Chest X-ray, AP view. Patient: 65 years old, sex M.
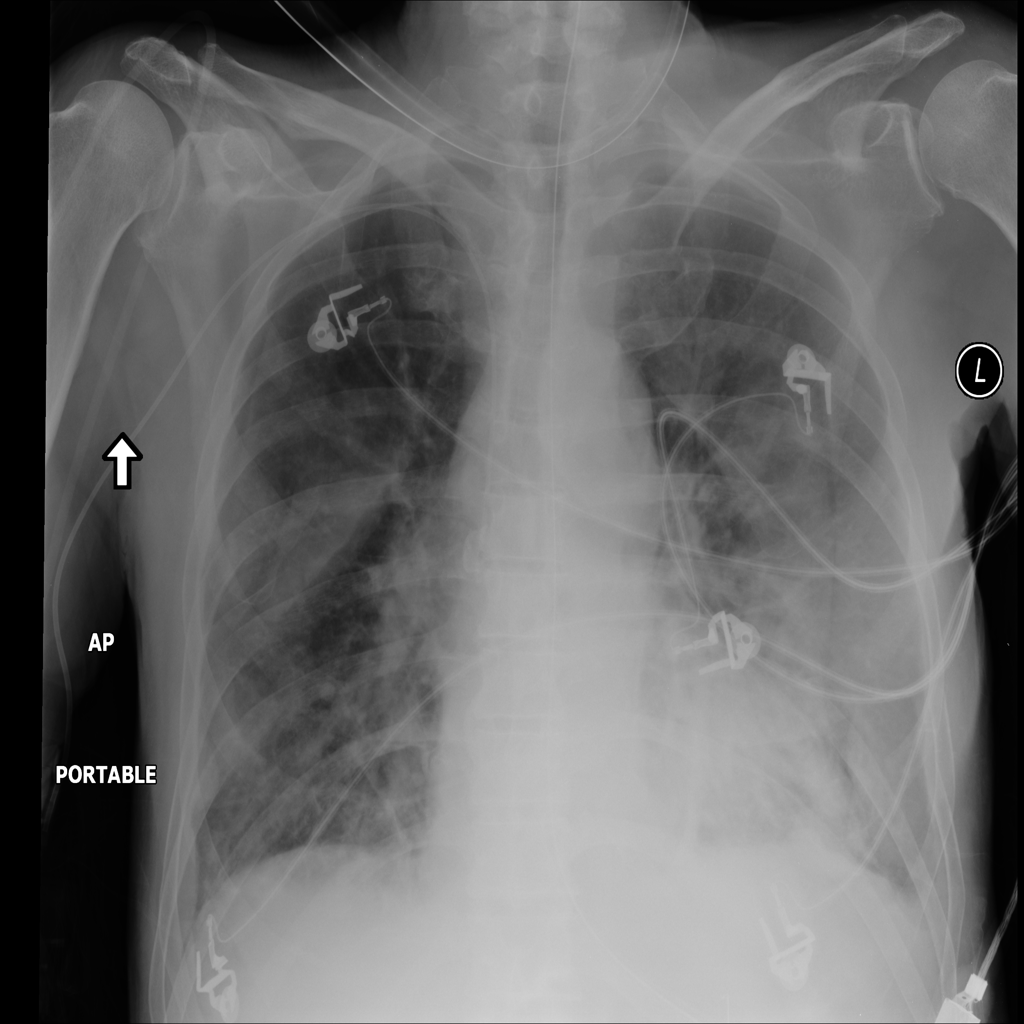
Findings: Mass, Nodule, Pleural_Thickening